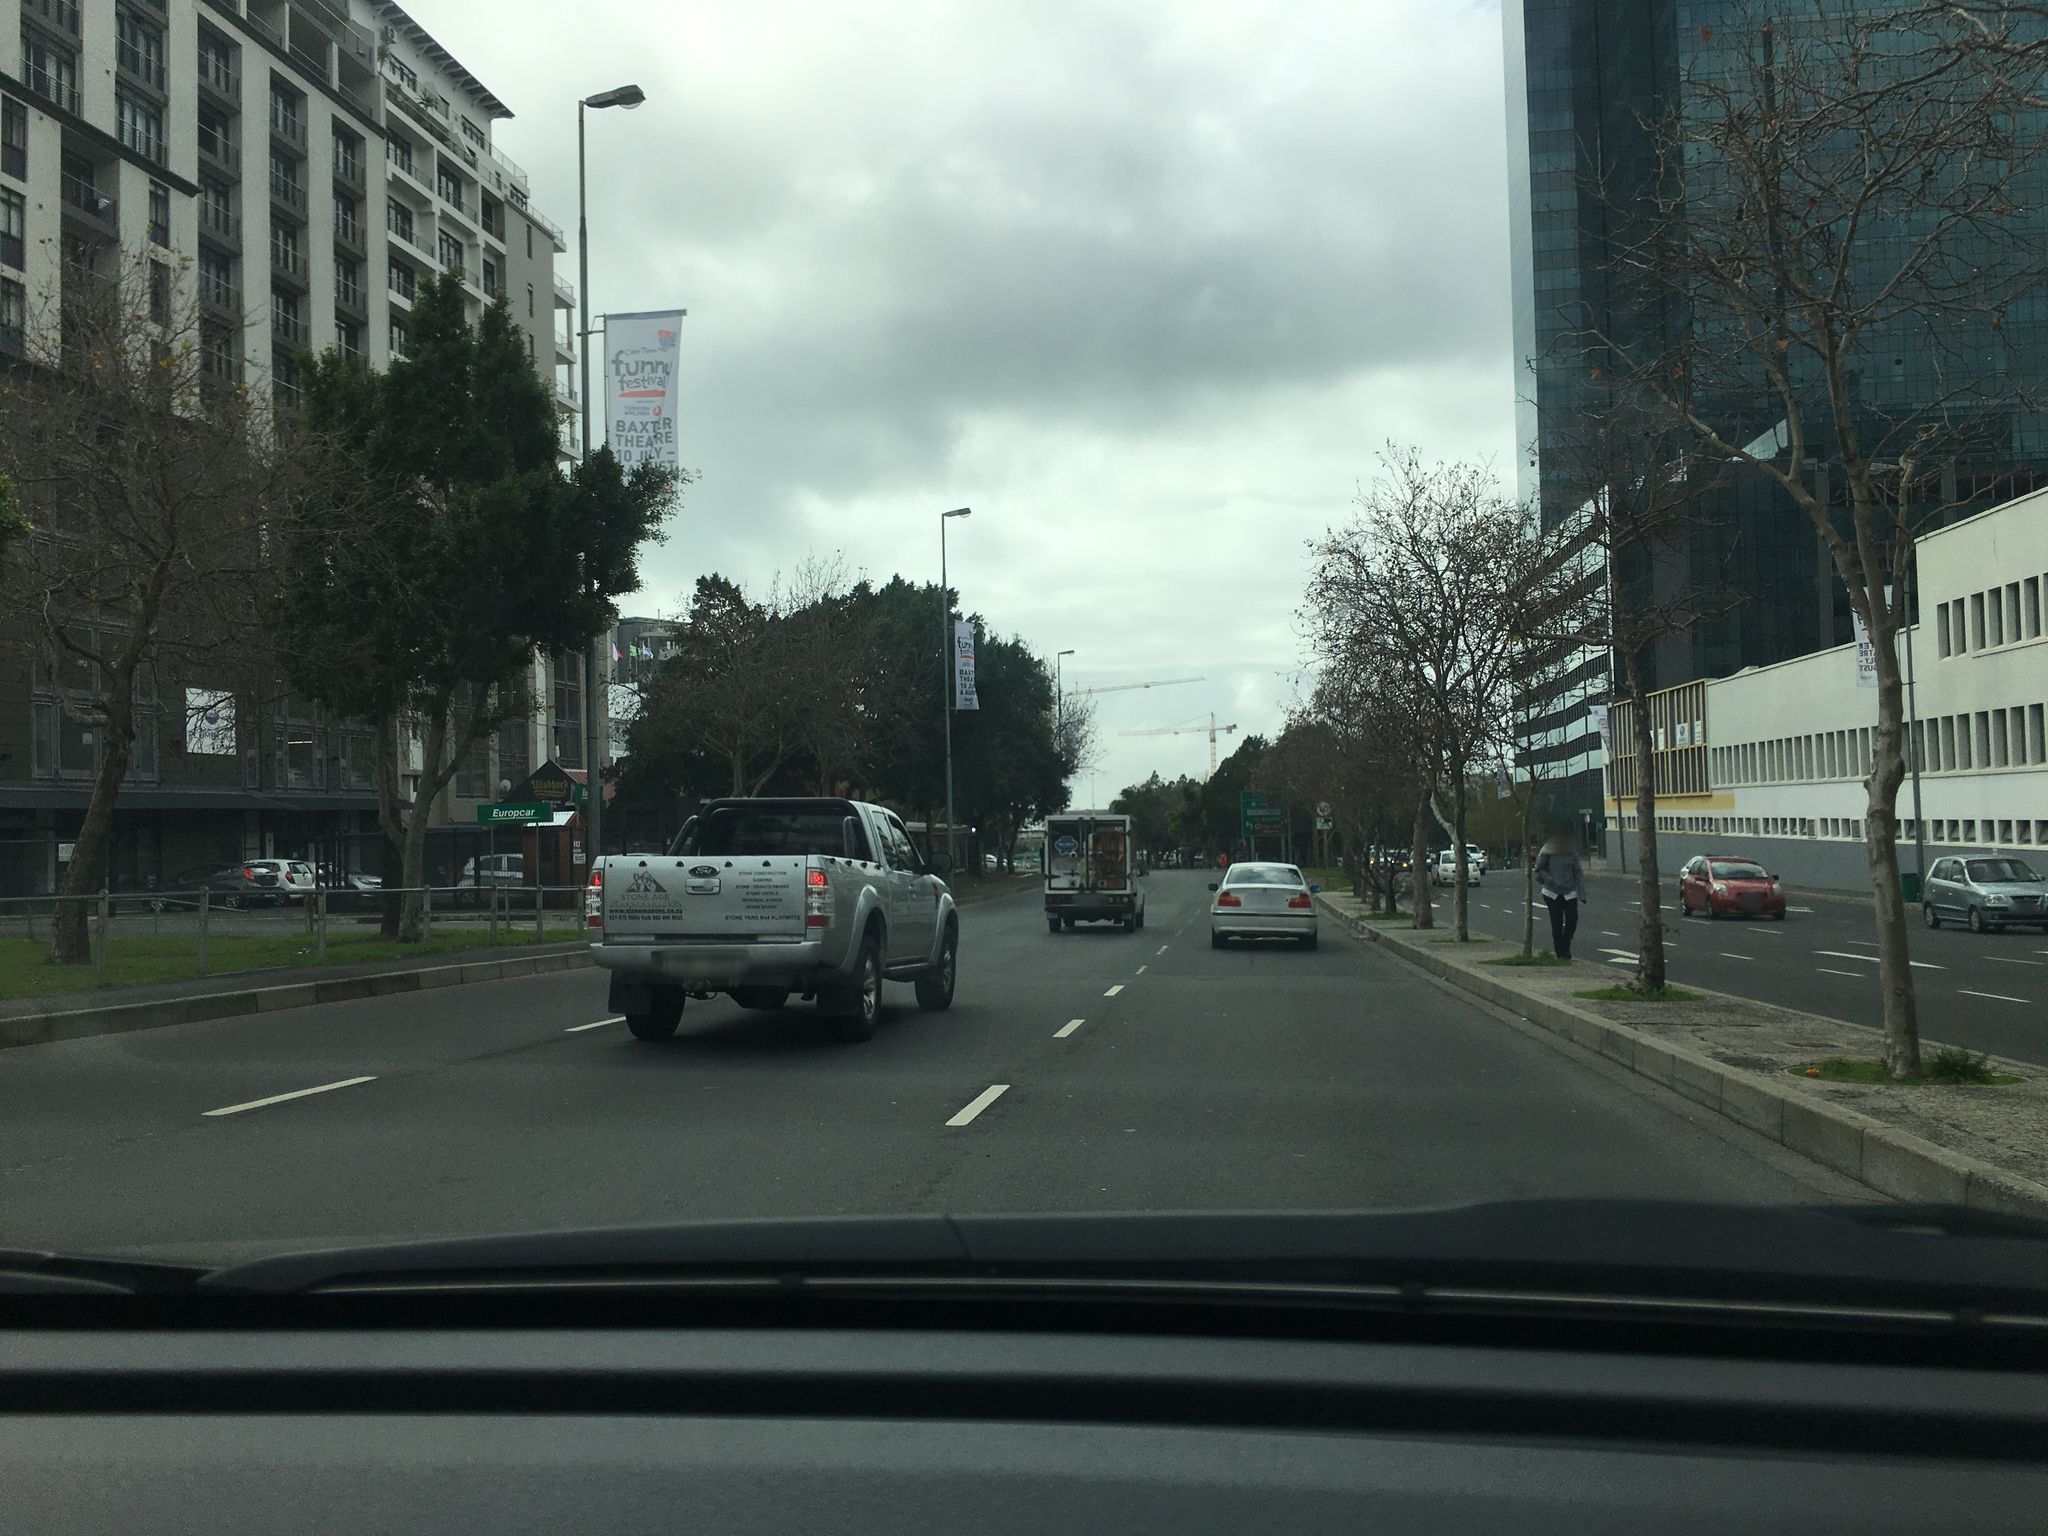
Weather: cloudy
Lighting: day
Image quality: good
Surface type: driving surface
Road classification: primary
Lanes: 3
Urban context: urban centre
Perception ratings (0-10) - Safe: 5.31, Lively: 7.31, Beautiful: 8.65, Boring: 3.02, Depressing: 2.44, Wealthy: 3.83